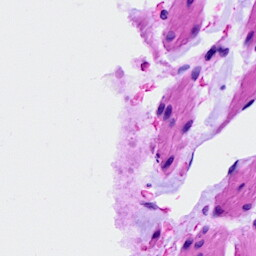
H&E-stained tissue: Ovarian